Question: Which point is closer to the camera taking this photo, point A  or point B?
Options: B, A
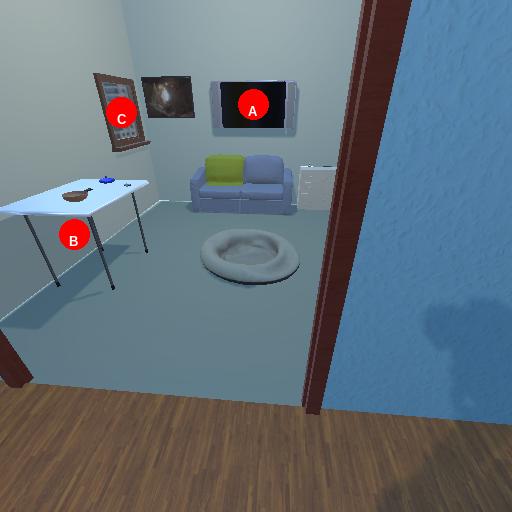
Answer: B